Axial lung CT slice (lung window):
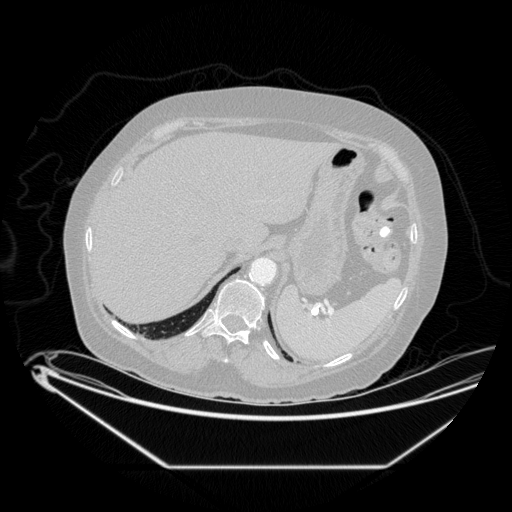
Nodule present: no